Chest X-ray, AP view. Patient: 28 years old, sex F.
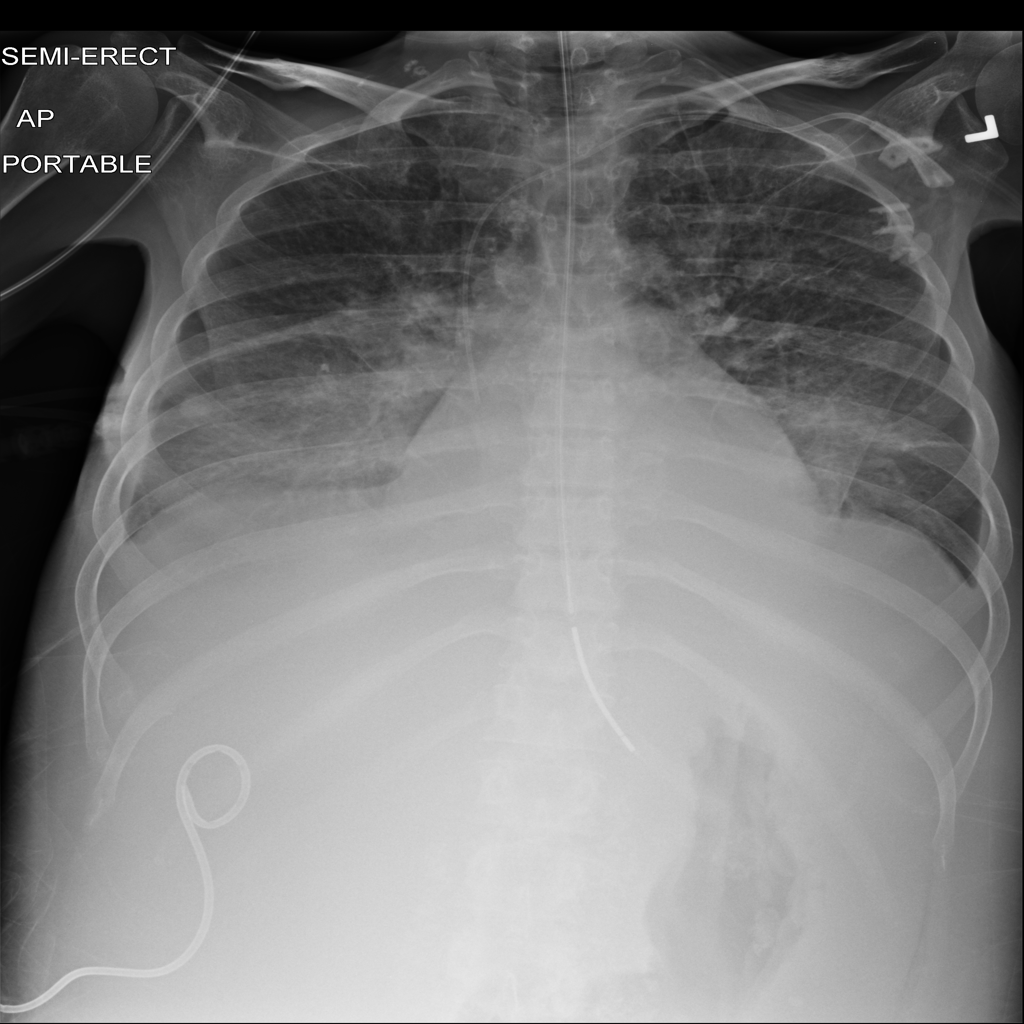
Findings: Effusion